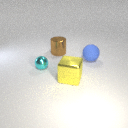
large brown metal cylinder to the right of small cyan metal sphere